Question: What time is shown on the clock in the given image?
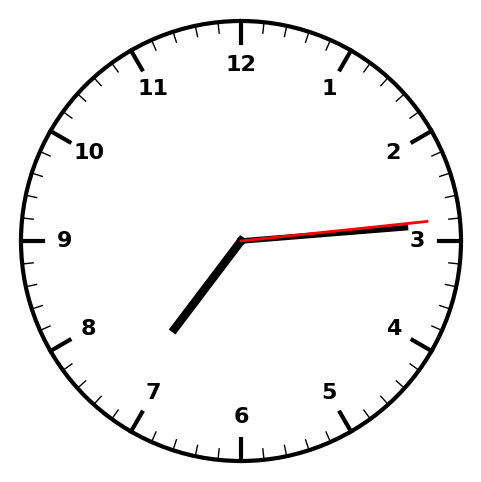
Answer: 07:14:14